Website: lowes
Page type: review-order
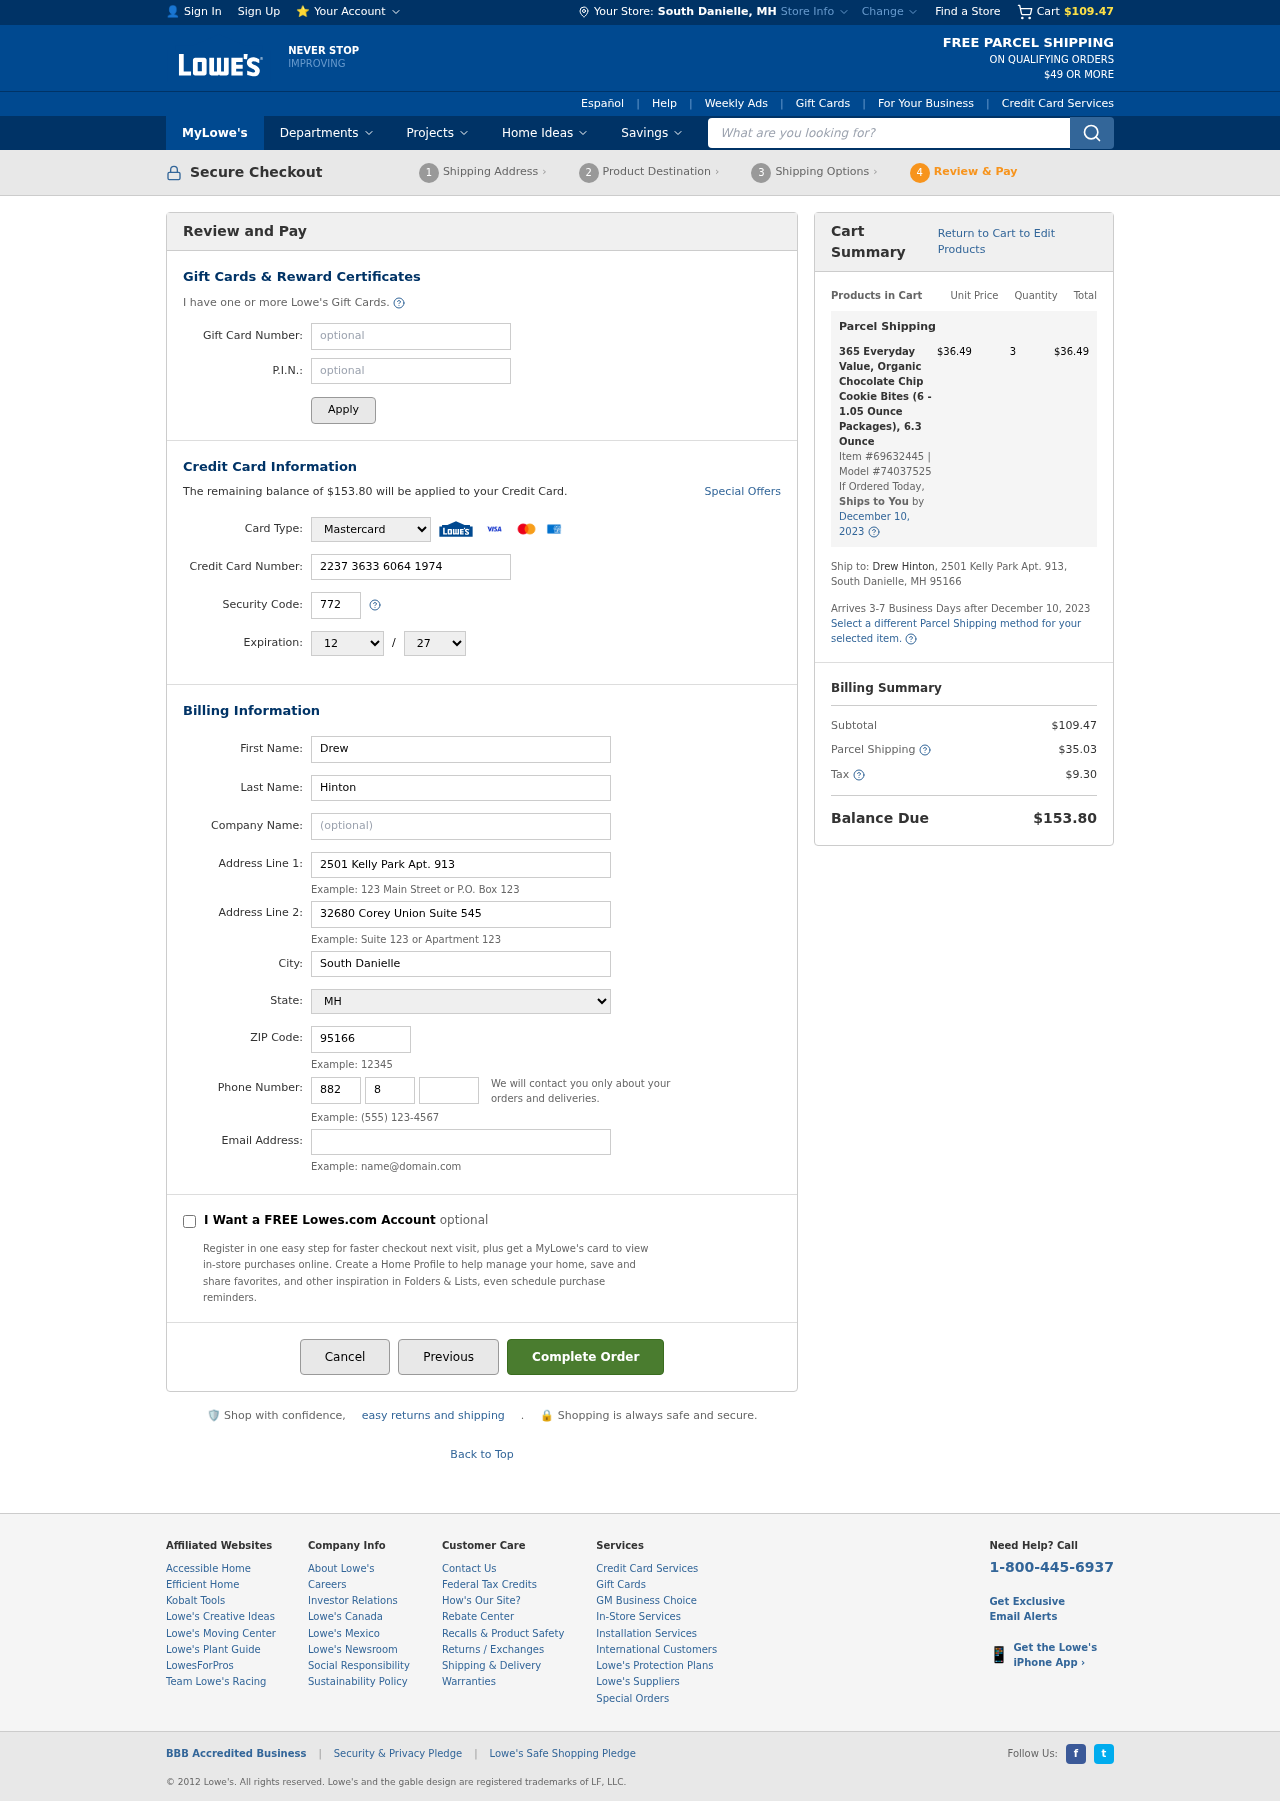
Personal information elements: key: PII_CARD_CVV
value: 772
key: PII_CARD_EXPIRY_MONTH
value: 12
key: PII_CARD_EXPIRY_YEAR
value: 27
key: PII_CARD_NUMBER
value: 2237 3633 6064 1974
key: PII_CARD_TYPE
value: Mastercard
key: PII_CITY
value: South Danielle
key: PII_CITY_STATE
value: South Danielle, MH
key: PII_EMAIL
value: drew_hinton@hotmail.com
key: PII_FIRSTNAME
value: Drew
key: PII_LASTNAME
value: Hinton
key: PII_PHONE_AREA
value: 882
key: PII_PHONE_PREFIX
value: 847
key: PII_PHONE_SUFFIX
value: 3316
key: PII_POSTCODE
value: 95166
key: PII_STATE
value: MH
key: PII_STREET
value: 2501 Kelly Park Apt. 913
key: PII_STREET2
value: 2501 Kelly Park Apt. 913
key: PII_STREET2
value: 32680 Corey Union Suite 545
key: PII_FULLNAME2
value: Drew Hinton
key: PII_CITY_STATE_ZIP2
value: South Danielle, MH 95166
Product elements: key: PRODUCT1_NAME
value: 365 Everyday Value, Organic Chocolate Chip Cookie Bites (6 - 1.05 Ounce Packages), 6.3 Ounce
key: PRODUCT1_PRICE
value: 36.49
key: PRODUCT1_QUANTITY
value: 3
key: PRODUCT1_ITEM_NUMBER
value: Item #69632445
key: PRODUCT1_MODEL_NUMBER
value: Model #74037525
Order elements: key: ORDER_SUBTOTAL
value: $109.47
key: ORDER_BALANCE_DUE
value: $153.80
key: ORDER_SHIPPING_DATE
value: December 10, 2023
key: ORDER_ITEM_TOTAL
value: $36.49
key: ORDER_SHIPPING_DATE2
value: December 10, 2023
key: ORDER_SHIPPING_COST
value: $35.03
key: ORDER_TAX
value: $9.30
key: ORDER_TOTAL
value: $153.80
Search elements: key: HEADER_SEARCH
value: What are you looking for?